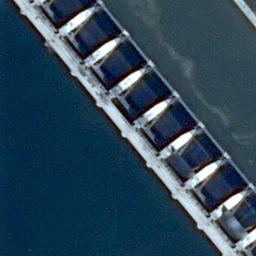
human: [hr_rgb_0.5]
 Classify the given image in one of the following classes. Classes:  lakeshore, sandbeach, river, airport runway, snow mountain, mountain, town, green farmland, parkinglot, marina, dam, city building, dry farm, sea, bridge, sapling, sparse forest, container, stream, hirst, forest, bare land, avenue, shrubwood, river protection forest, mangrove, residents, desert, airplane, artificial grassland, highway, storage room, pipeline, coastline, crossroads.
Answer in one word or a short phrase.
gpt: dam